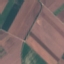
Land use / land cover: AnnualCrop